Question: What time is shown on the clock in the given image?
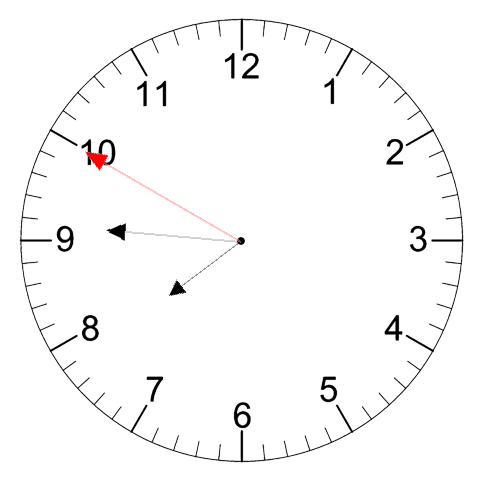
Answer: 07:45:50